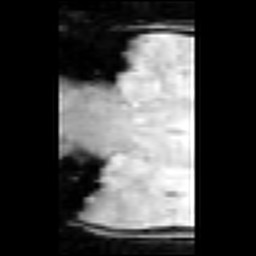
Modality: inplaneT1
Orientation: coronal
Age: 28
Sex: female